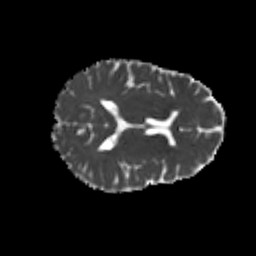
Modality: MD
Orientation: axial
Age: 26
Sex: female
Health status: healthy
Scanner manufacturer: philips
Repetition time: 7.389 s
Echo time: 0.08599 s